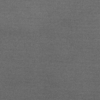
Label: dusty